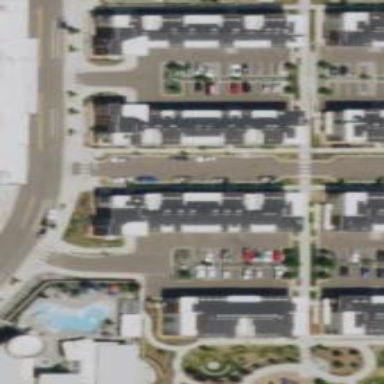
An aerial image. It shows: Parking space.